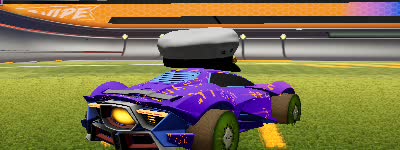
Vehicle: werewolf